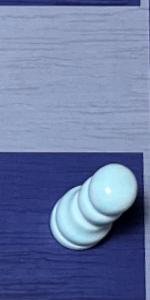
Label: Pawn_White